Question:
how can i retrieve all hospitalNames from Hospitals where all userIds are unknown.
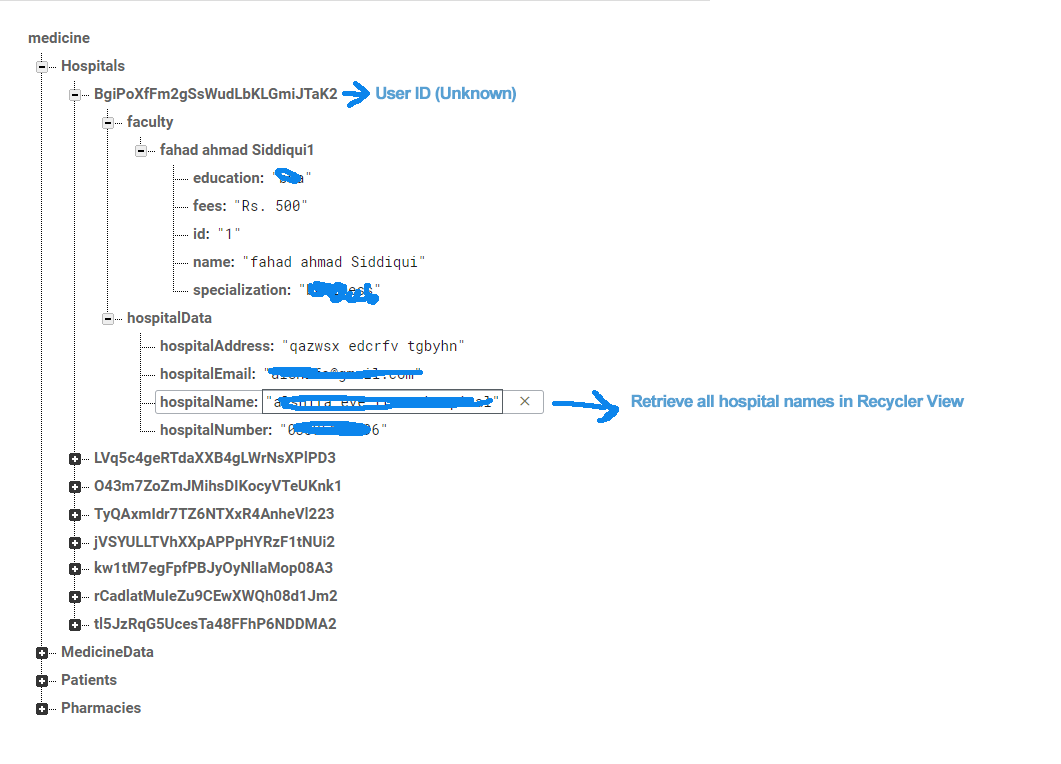
Answer: How about this.
'''
final FirebaseDatabase database = FirebaseDatabase.getInstance();
DatabaseReference ref = database.getReference("medicine/Hospitals");
ref.addValueEventListener(new ValueEventListener() {
@Override
public void onDataChange(DataSnapshot dataSnapshot) {
hospitalArrayList.clear();
for (DataSnapshot item : dataSnapshot.getChildren()) {
Hospital hospital = item.getValue(Hospital.class);
hospitalArrayList.add(hospital);
System.out.println(hospital);
}
dataRetrieved();
}
@Override
public void onCancelled(DatabaseError databaseError) {
System.out.println("The read failed: " + databaseError.getCode());
}
});
'''
'''
private void dataRetrieved() {
adapter.notifyDataSetChanged();
}
'''
Hospital.java simple example
'''
public class Hospital {
public HospitalData hospitalData;
public Hospital(HospitalData hospitalData) { }
public Hospital() { }
public static class HospitalData {
public String hospitalName;
public String hospitalAddress;
public HospitalData(String hospitalName, String hospitalAddress) { }
public HospitalData() { }
}
}
'''
You can use this in adapter like this.
'''
String name = hospitalArrayList.get(position).hospitalData.hospitalName;
'''